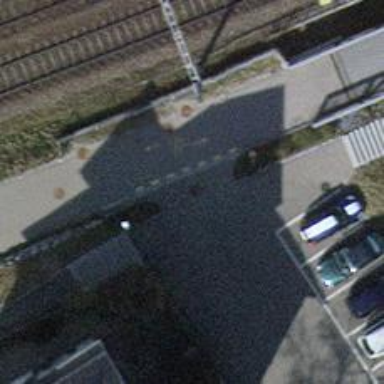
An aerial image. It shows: Bollard.